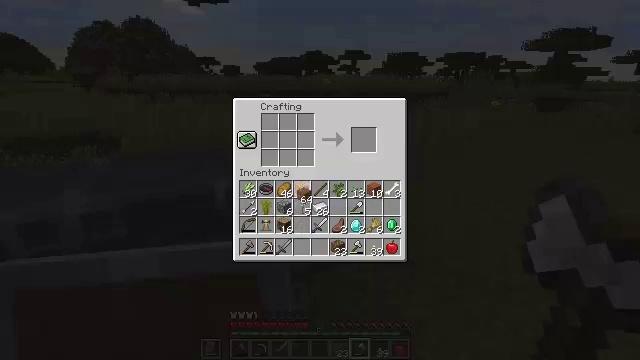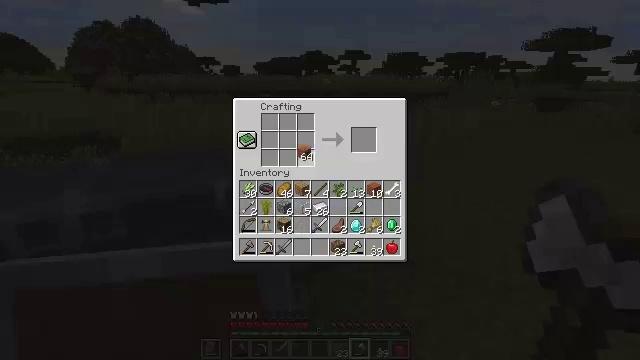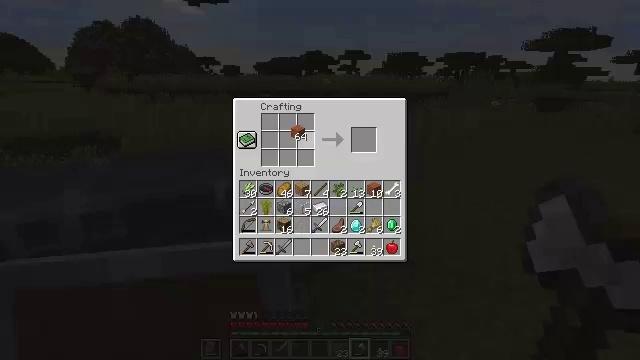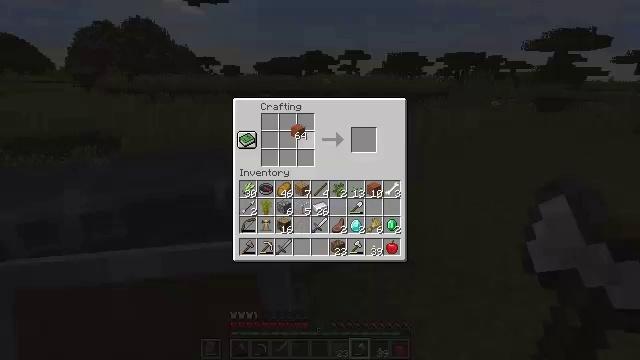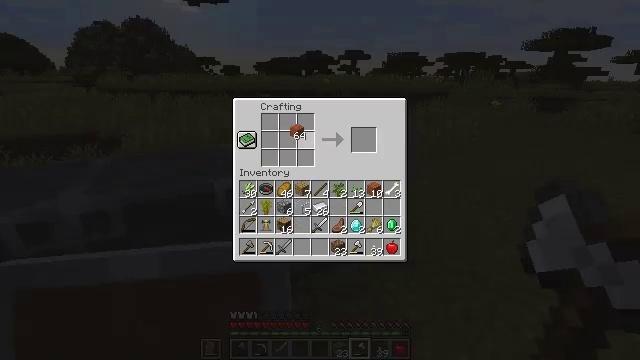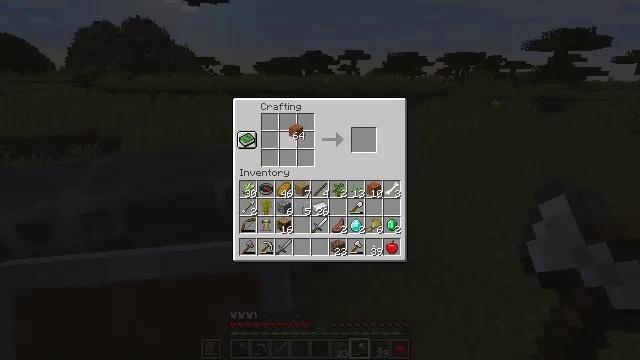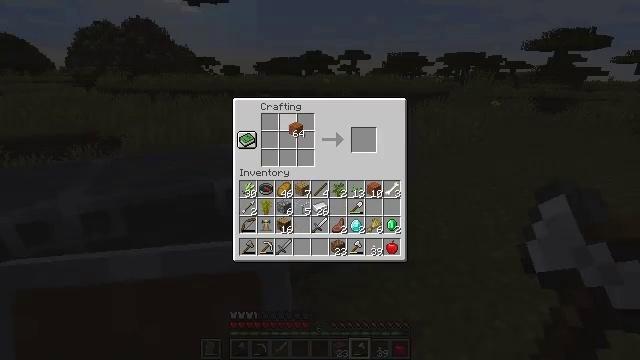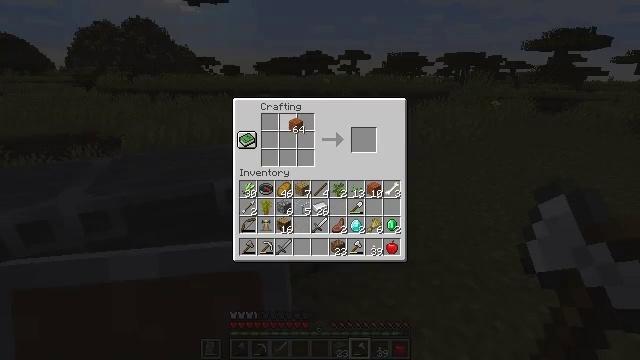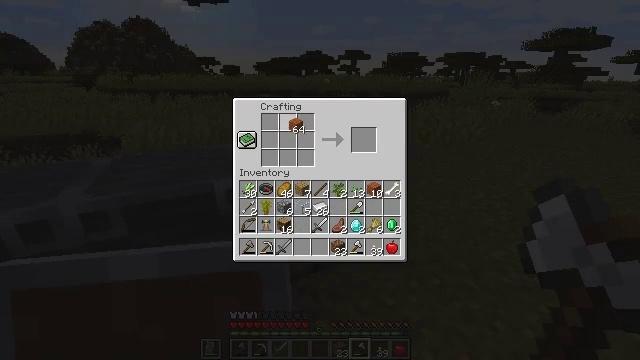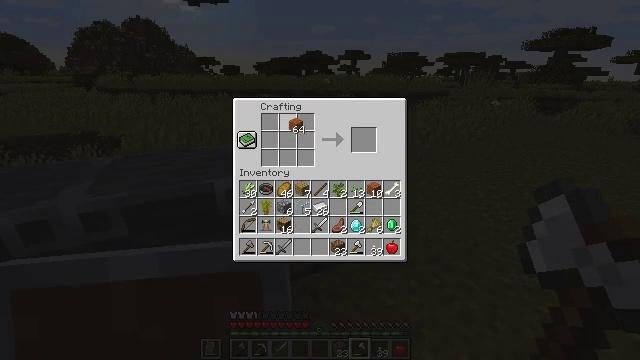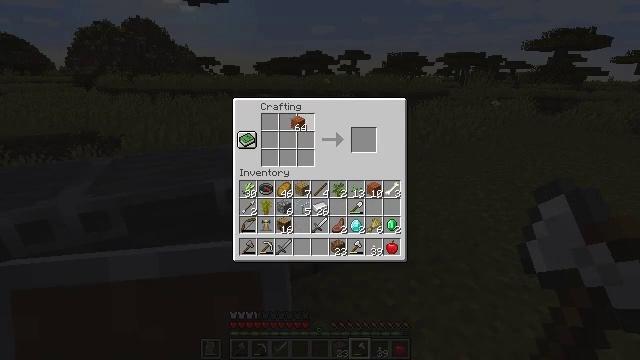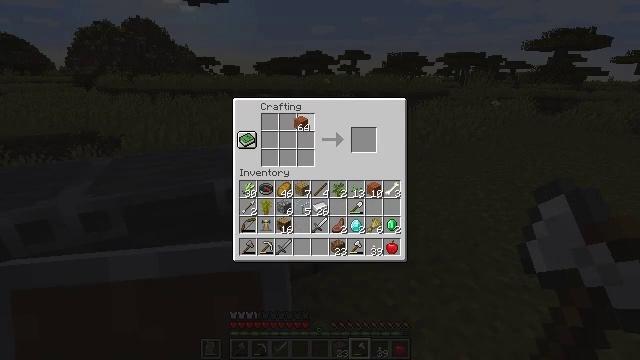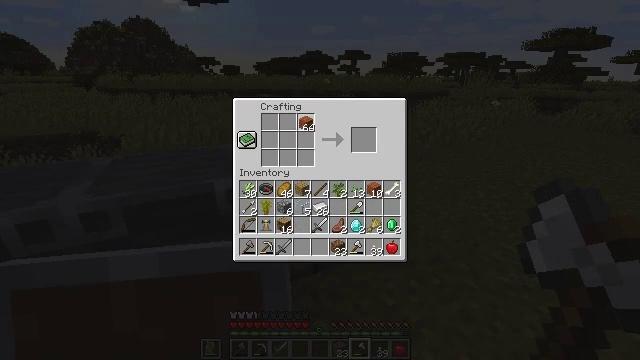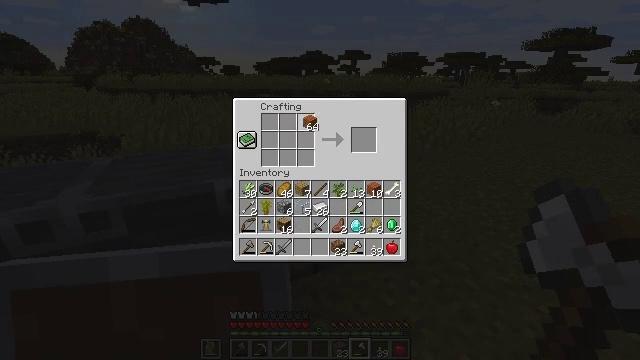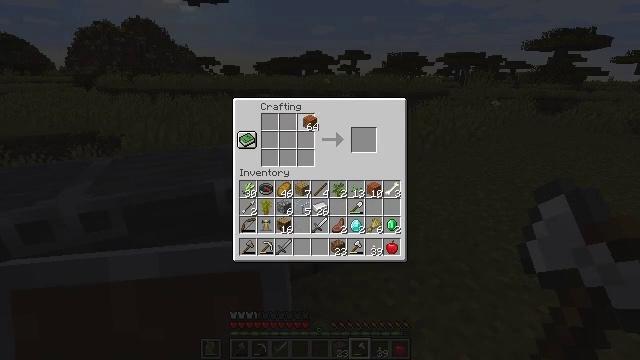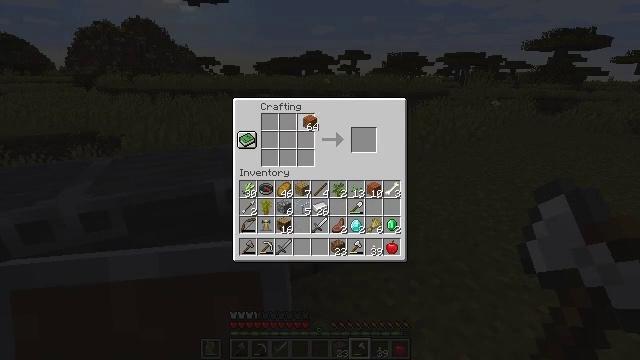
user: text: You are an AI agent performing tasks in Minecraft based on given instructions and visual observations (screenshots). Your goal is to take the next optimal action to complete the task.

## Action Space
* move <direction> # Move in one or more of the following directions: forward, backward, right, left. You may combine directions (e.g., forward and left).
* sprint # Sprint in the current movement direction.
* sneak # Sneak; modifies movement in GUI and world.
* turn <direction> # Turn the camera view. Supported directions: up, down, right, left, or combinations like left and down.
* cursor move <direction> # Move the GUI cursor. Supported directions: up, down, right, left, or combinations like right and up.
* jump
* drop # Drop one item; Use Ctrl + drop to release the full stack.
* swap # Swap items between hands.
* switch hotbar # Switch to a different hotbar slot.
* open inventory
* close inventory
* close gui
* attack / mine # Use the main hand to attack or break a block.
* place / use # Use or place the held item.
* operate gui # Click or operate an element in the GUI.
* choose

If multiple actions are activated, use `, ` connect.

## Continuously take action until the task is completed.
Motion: motion action
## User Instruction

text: Take acacia planks to craft acacia stairs.
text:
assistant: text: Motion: cursor move up
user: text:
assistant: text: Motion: cursor move up
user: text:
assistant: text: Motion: no_op
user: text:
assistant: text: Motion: no_op
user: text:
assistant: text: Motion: no_op
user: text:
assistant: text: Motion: no_op
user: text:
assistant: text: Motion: no_op
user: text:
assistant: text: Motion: no_op
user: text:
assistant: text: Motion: no_op
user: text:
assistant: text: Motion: no_op
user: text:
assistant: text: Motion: no_op
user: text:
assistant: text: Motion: no_op
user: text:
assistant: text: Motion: no_op
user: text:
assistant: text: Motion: no_op
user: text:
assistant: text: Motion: no_op
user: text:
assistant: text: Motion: no_op
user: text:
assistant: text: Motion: no_op
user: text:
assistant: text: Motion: no_op
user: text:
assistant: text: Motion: no_op
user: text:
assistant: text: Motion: no_op
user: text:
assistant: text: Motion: no_op
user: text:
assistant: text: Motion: no_op
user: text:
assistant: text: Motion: no_op
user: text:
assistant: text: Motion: no_op
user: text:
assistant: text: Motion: cursor move left
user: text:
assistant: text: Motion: no_op
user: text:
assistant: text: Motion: no_op
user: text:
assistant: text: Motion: no_op
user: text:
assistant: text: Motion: no_op
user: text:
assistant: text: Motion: no_op